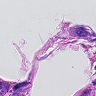
Metastatic tissue present: yes